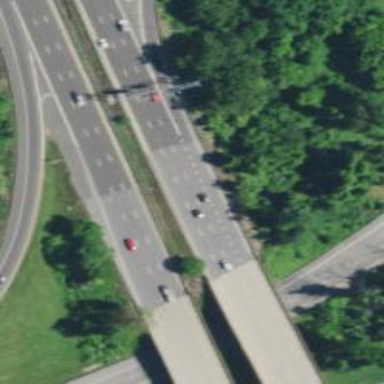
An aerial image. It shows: Motorway junction.